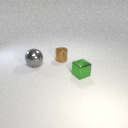
large gray metal sphere to the left of small brown metal cylinder